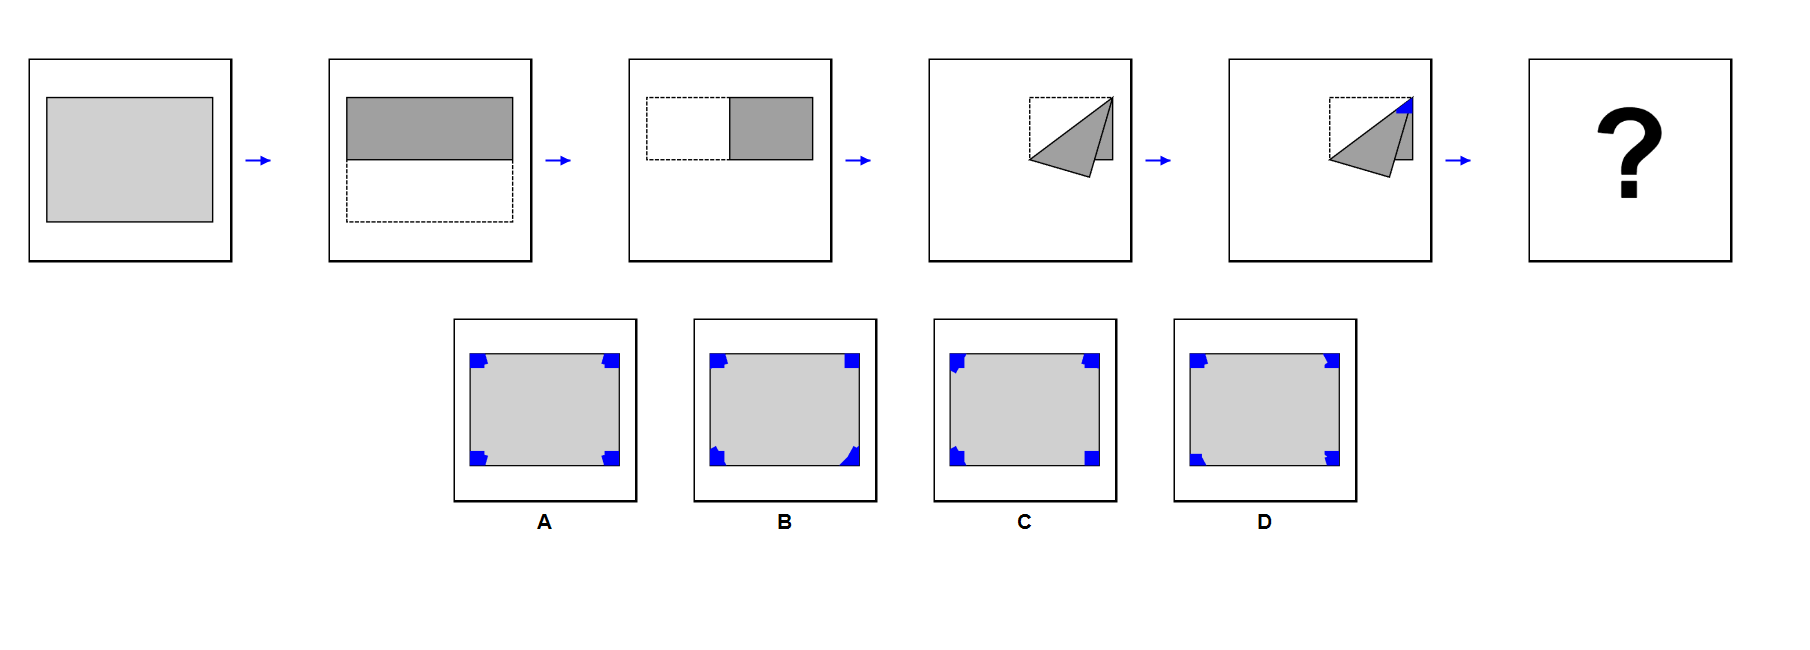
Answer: A